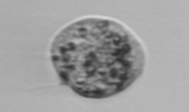
Label: Amoeba